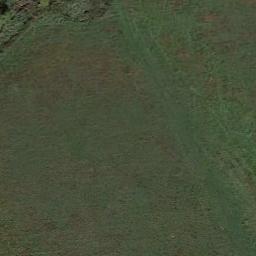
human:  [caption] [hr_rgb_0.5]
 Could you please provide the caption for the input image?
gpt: There is no grass in some parts of the meadow .

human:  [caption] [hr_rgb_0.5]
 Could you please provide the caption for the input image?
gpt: This meadow has different sparsity in different places .

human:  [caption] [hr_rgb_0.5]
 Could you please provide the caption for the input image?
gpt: The grass is flanked by lush woods .

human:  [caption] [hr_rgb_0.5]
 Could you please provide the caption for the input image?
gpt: The meadow is next to the bare land .

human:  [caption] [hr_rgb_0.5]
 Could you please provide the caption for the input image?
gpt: A sparse meadow with some grass .